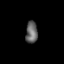
Tissue: lung
Cell type: Endothelial cells
Senescence score: 0.6883
Nuclear area (px): 254
Mean DAPI intensity: 100.673